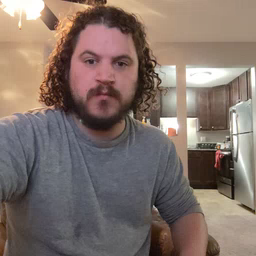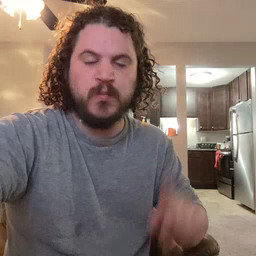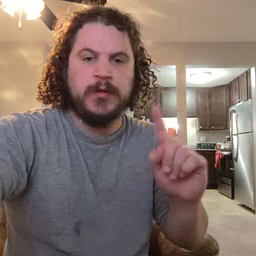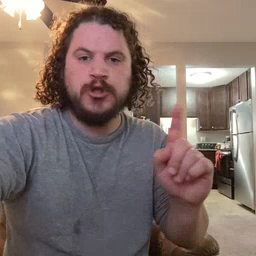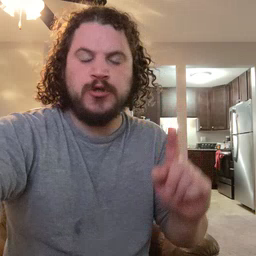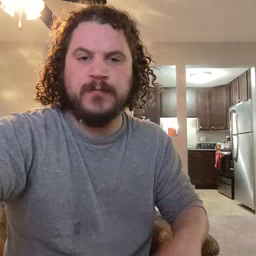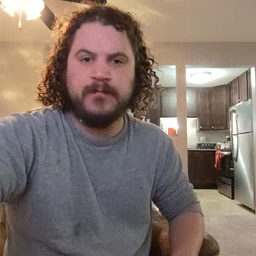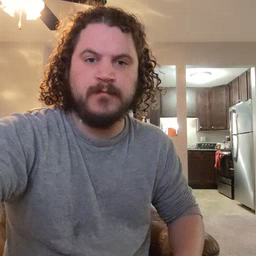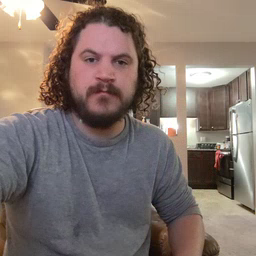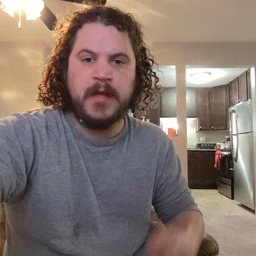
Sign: where